Question: I want to add a title to a chart, like in the <URL> or a pie chart. I want to display a title under or on top of the chart. Is this possible? I've been looking and can't find anything about this. if so , any tip to share?
it would be something like this
: i found there is a property to create for the title or any labels at the .
but i couldnt understand how to use it..
anybdy here have done the same?
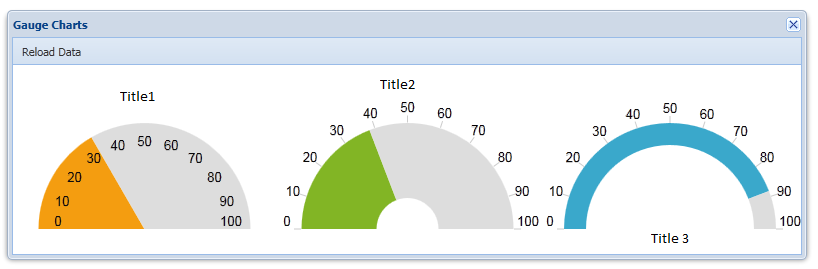
Answer: Since Ext.chart.Chart is an Ext.draw.Component, you can add sprites as items of it. Try to use this:
'''
Ext.create('Ext.chart.Chart', {
default chart settings here
...
items: [{
type : 'text',
text : 'Simple Title',
font : '14px Arial',
width : 100,
height: 30,
x : 50, //the sprite x position
y : 10 //the sprite y position
}]
})
'''